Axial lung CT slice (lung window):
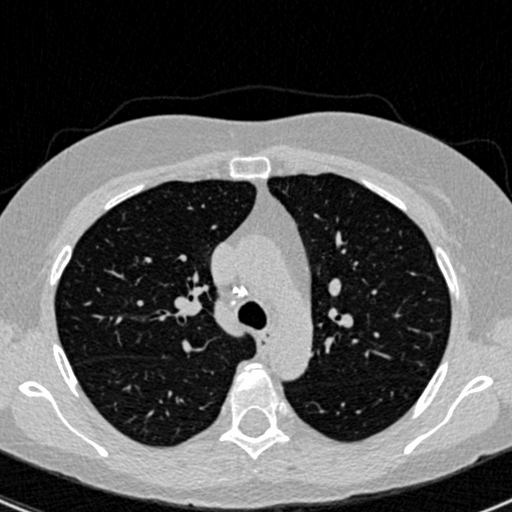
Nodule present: no